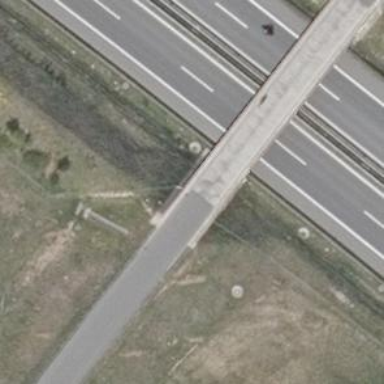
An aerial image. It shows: Unclassified road with asphalt surface is on bridge.